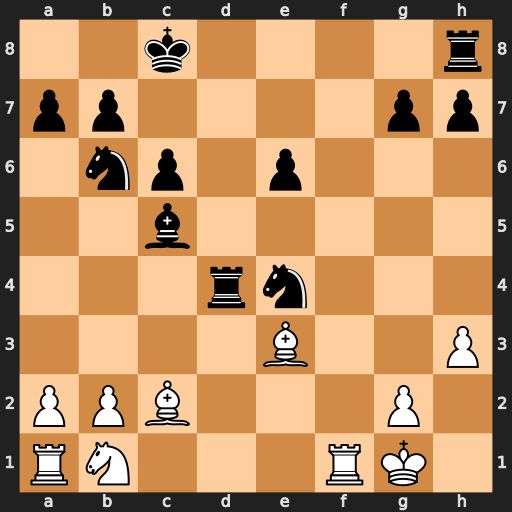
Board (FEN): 2k4r/pp4pp/1np1p3/2b5/3rn3/4B2P/PPB3P1/RN3RK1
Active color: w
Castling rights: -
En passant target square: -
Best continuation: Bxe4 Nc4 Bf2